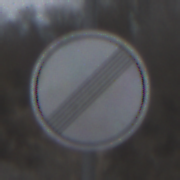
Verkehrszeichen: EndeSaemtlicherBegrenzungen
Umgebung: Outdoor, Suburban
Tageszeit: MorningAfternoon
Wetter: Overcast
Licht: Natural
Jahreszeit: NotSpecified
Kontrast: LowContrast